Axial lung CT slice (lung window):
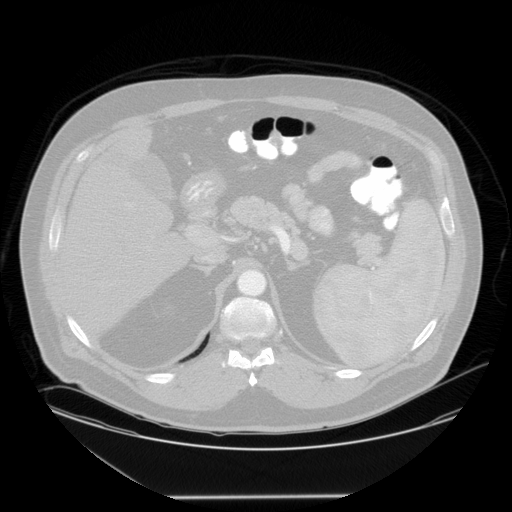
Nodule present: no